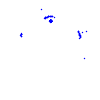
Particle: proton